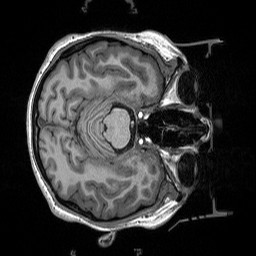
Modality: T1w
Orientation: axial
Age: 19
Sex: male
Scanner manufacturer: siemens
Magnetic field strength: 3 T
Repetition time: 2.53 s
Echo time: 0.00219 s